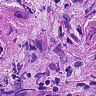
Metastatic tissue present: yes